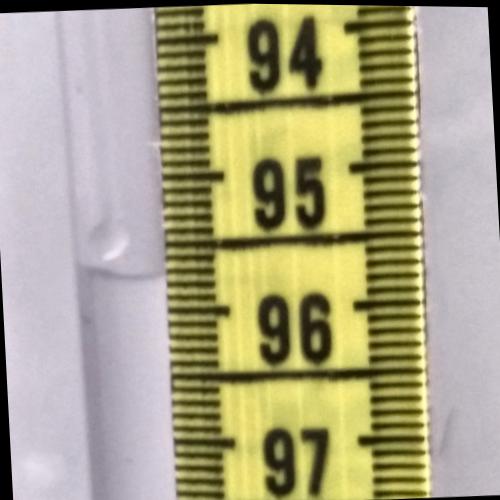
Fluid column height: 95.7 cm